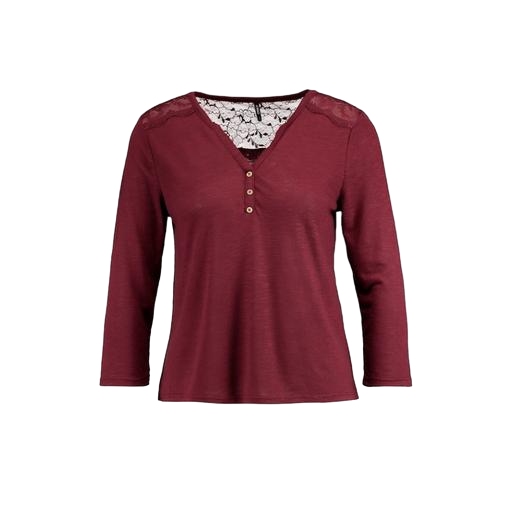
lace-yoke t-shirt, red three-quarter-sleeve scoop-neck t-shirt only macy, red plus size v-neck top only macy, white background